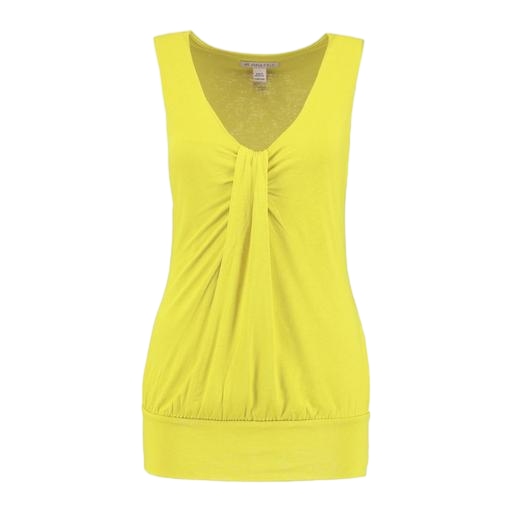
yellow tank top, sleeveless and yellow color, sleeveless bright yellow, white background